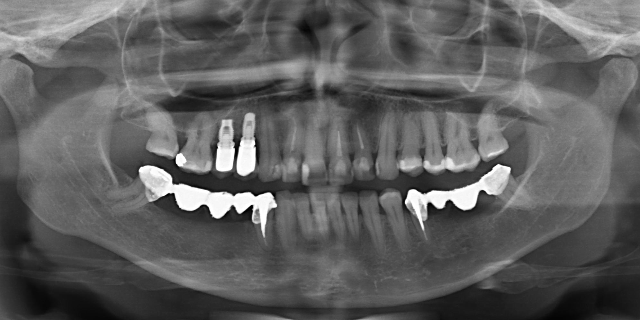
adult